Question: Using the following data frame:
'''
day <- c("Mon","Tues","Wed","Thurs","Fri","Sat","Sun","Week","Mon","Tues","Wed","Thurs","Fri","Sat","Sun","Week")
day <- factor(day, level=c("Mon","Tues","Wed","Thurs","Fri","Sat","Sun","Week"))
month<-c("Jan","Jan","Jan","Jan","Jan","Jan","Jan","Jan","Feb","Feb","Feb","Feb","Feb","Feb","Feb","Feb")
month<-factor(month,level=c("Jan","Feb"))
snow<-gl(1,16,labels=c("Y"))
snow<-factor(snow,levels=c("Y","N"))
count <- c(4,5,6,8,3,4,9,5.57,2,4,3,7,1,9,3,4.14)
d <- data.frame(day=day,count=count,month=month,snow=snow)
'''
The bar labels center over week instead of the correct month's bar:
'''
ggplot()+geom_line(data=d[d$day!="Week",],aes(x=day, y=count, group=month, colour=month))+geom_bar(data=d[d$day=="Week",],aes(x=day, y=count, fill=month),position="dodge", group=month)+facet_wrap(~snow,ncol=1,scales="free")+scale_x_discrete(limits=levels(d$day))+geom_text(data=d[d$day=="Week",],aes(x=day, y=count,label=paste(month),vjust=1.5),position="dodge",size=3)
'''
Can the month labels appear centered on the appropriate bar?

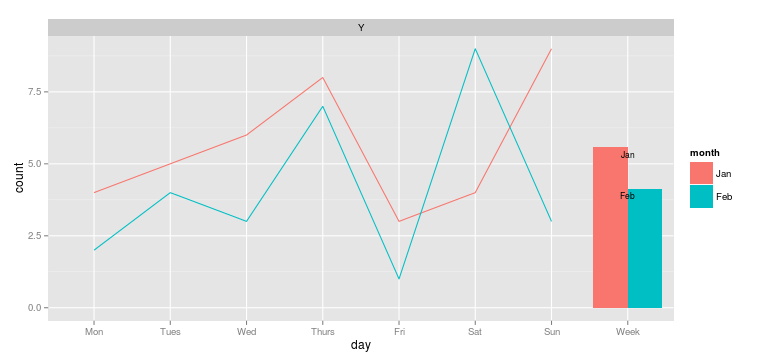
Answer: 'geom_text' needs a specific dodge size to work:
'''
p <- ggplot(data=d[d$day=="Week",], aes(x=day , y=count, fill=month)) +
geom_bar(position = "dodge", width = 0.8, stat="identity") +
geom_text(aes(label=month, x=day, y=count), position=position_dodge(width=0.8), vjust=-.6, size=3) +
geom_line(data=d[d$day!="Week",], aes(x=day, y=count, group=month, colour=month)) +
facet_wrap(~snow,ncol=1,scales="free") +
scale_x_discrete(limits=levels(d$day))
p
'''